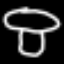
Label: mushroom